Aerial crown-view tile of a tropical tree (Barro Colorado Island, Panama), acquired 20240716:
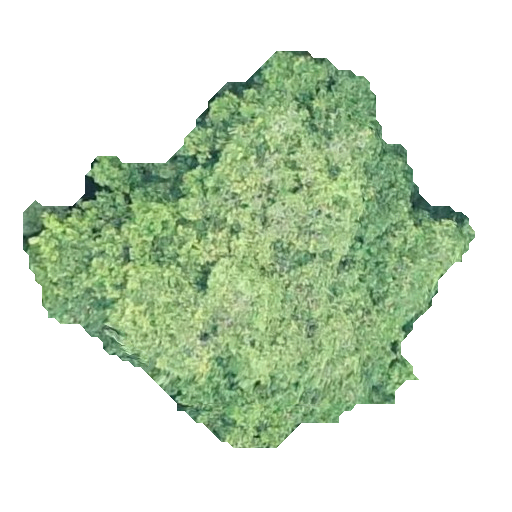
Species: Guapira myrtiflora
GBIF accepted scientific name: Guapira myrtiflora
Crown area: 171.997 m²